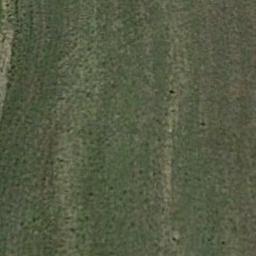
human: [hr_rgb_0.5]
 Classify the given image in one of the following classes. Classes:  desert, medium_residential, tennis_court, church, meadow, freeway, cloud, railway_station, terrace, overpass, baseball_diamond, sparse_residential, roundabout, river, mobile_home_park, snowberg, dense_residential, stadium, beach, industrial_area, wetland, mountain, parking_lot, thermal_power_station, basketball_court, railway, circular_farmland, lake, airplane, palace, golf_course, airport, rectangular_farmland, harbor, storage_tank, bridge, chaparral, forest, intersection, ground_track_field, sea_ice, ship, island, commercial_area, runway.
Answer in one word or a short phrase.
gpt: meadow